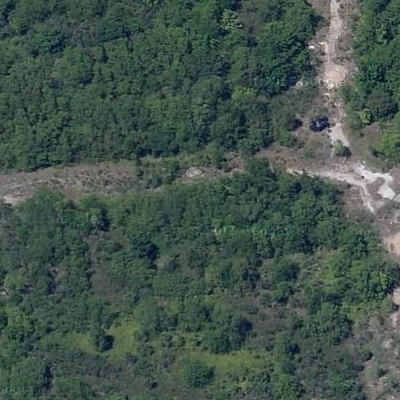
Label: Forest